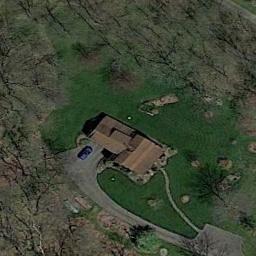
Label: residential